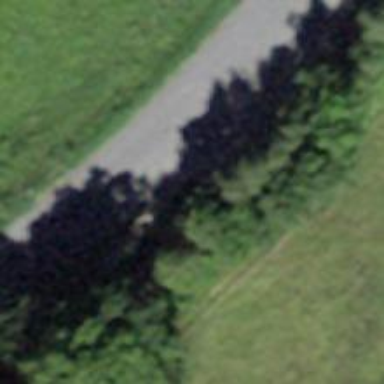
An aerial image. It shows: Unclassified road with asphalt surface.